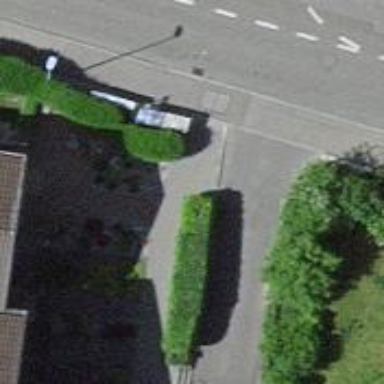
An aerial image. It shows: Footway made of paving stones.